Question: I'm trying to make my navigation drawer go under the status bar. I've read extensively about the ScrimInsetsFrameLayout view and I tried implementing it, but for some reason it won't go under.
Here's the code that I used/wrote.
XML DrawerLayout:
'''
<android.support.v4.widget.DrawerLayout
android:id="@+id/drawer_layout"
xmlns:android="http://schemas.android.com/apk/res/android"
android:layout_width="match_parent"
android:layout_height="match_parent">
<FrameLayout
android:layout_width="match_parent"
android:layout_height="match_parent"
android:orientation="vertical">
<FrameLayout
android:id="@+id/content_frame"
android:layout_width="match_parent"
android:layout_height="match_parent" />
<include layout="@layout/toolbar" />
</FrameLayout>
<com.andrewq.planets.util.ScrimInsetsFrameLayout
xmlns:app="http://schemas.android.com/apk/res-auto"
android:id="@+id/linearLayout"
android:layout_width="304dp"
android:layout_height="match_parent"
android:layout_gravity="start"
android:fitsSystemWindows="true"
app:insetForeground="#4000">
<ListView
android:id="@+id/left_drawer"
android:layout_width="match_parent"
android:layout_height="match_parent"
android:choiceMode="singleChoice" />
</com.andrewq.planets.util.ScrimInsetsFrameLayout>
</android.support.v4.widget.DrawerLayout>
'''
ScrimInsetsFrameLayout.java:
'''
package com.andrewq.planets.util;
/*
* Copyright 2014 Google Inc.
*
* Licensed under the Apache License, Version 2.0 (the "License");
* you may not use this file except in compliance with the License.
* You may obtain a copy of the License at
*
* http://www.apache.org/licenses/LICENSE-2.0
*
* Unless required by applicable law or agreed to in writing, software
* distributed under the License is distributed on an "AS IS" BASIS,
* WITHOUT WARRANTIES OR CONDITIONS OF ANY KIND, either express or implied.
* See the License for the specific language governing permissions and
* limitations under the License.
*/
import android.content.Context;
import android.content.res.TypedArray;
import android.graphics.Canvas;
import android.graphics.Rect;
import android.graphics.drawable.Drawable;
import android.support.v4.view.ViewCompat;
import android.util.AttributeSet;
import android.widget.FrameLayout;
import com.andrewq.planets.R;
/**
* A layout that draws something in the insets passed to {@link #fitSystemWindows(Rect)}, i.e. the area above UI chrome
* (status and navigation bars, overlay action bars).
*/
public class ScrimInsetsFrameLayout extends FrameLayout {
private Drawable mInsetForeground;
private Rect mInsets;
private Rect mTempRect = new Rect();
private OnInsetsCallback mOnInsetsCallback;
public ScrimInsetsFrameLayout(Context context) {
super(context);
init(context, null, 0);
}
public ScrimInsetsFrameLayout(Context context, AttributeSet attrs) {
super(context, attrs);
init(context, attrs, 0);
}
public ScrimInsetsFrameLayout(Context context, AttributeSet attrs, int defStyle) {
super(context, attrs, defStyle);
init(context, attrs, defStyle);
}
private void init(Context context, AttributeSet attrs, int defStyle) {
final TypedArray a = context.obtainStyledAttributes(attrs,
R.styleable.ScrimInsetsView, defStyle, 0);
if (a == null) {
return;
}
mInsetForeground = a.getDrawable(R.styleable.ScrimInsetsView_insetForeground);
a.recycle();
setWillNotDraw(true);
}
@Override
protected boolean fitSystemWindows(Rect insets) {
mInsets = new Rect(insets);
setWillNotDraw(mInsetForeground == null);
ViewCompat.postInvalidateOnAnimation(this);
if (mOnInsetsCallback != null) {
mOnInsetsCallback.onInsetsChanged(insets);
}
return true; // consume insets
}
@Override
public void draw(Canvas canvas) {
super.draw(canvas);
int width = getWidth();
int height = getHeight();
if (mInsets != null && mInsetForeground != null) {
int sc = canvas.save();
canvas.translate(getScrollX(), getScrollY());
// Top
mTempRect.set(0, 0, width, mInsets.top);
mInsetForeground.setBounds(mTempRect);
mInsetForeground.draw(canvas);
// Bottom
mTempRect.set(0, height - mInsets.bottom, width, height);
mInsetForeground.setBounds(mTempRect);
mInsetForeground.draw(canvas);
// Left
mTempRect.set(0, mInsets.top, mInsets.left, height - mInsets.bottom);
mInsetForeground.setBounds(mTempRect);
mInsetForeground.draw(canvas);
// Right
mTempRect.set(width - mInsets.right, mInsets.top, width, height - mInsets.bottom);
mInsetForeground.setBounds(mTempRect);
mInsetForeground.draw(canvas);
canvas.restoreToCount(sc);
}
}
@Override
protected void onAttachedToWindow() {
super.onAttachedToWindow();
if (mInsetForeground != null) {
mInsetForeground.setCallback(this);
}
}
@Override
protected void onDetachedFromWindow() {
super.onDetachedFromWindow();
if (mInsetForeground != null) {
mInsetForeground.setCallback(null);
}
}
/**
* Allows the calling container to specify a callback for custom processing when insets change (i.e. when
* {@link #fitSystemWindows(Rect)} is called. This is useful for setting padding on UI elements based on
* UI chrome insets (e.g. a Google Map or a ListView). When using with ListView or GridView, remember to set
* clipToPadding to false.
*/
public void setOnInsetsCallback(OnInsetsCallback onInsetsCallback) {
mOnInsetsCallback = onInsetsCallback;
}
public static interface OnInsetsCallback {
public void onInsetsChanged(Rect insets);
}
}
'''
And finally, here's my styles.xml for values-v21:
'''
<?xml version="1.0" encoding="utf-8"?>
<resources>
<style name="AppThemeNavDrawer" parent="Theme.AppCompat.NoActionBar">
<item name="colorAccent">#F8F8F8</item>
<item name="android:windowTranslucentStatus">true</item>
<item name="windowActionBar">false</item>
<item name="windowActionModeOverlay">true</item>
<item name="android:windowDrawsSystemBarBackgrounds">true</item>
<item name="android:statusBarColor">@android:color/transparent</item>
</style>
</resources>
'''
I've looked at the 2014 I/O app source code as well as <URL> question, and I don't know what is so different.
Here's a screenshot of what I have so far minus the drawer under the status bar:

I've got everything else working perfectly and this is the last thing I need to do. Help is greatly appreciated!
## Edit:
To clarify, I want to have the image be tinted under the status bar just like in most of the Google Apps and Google Now.
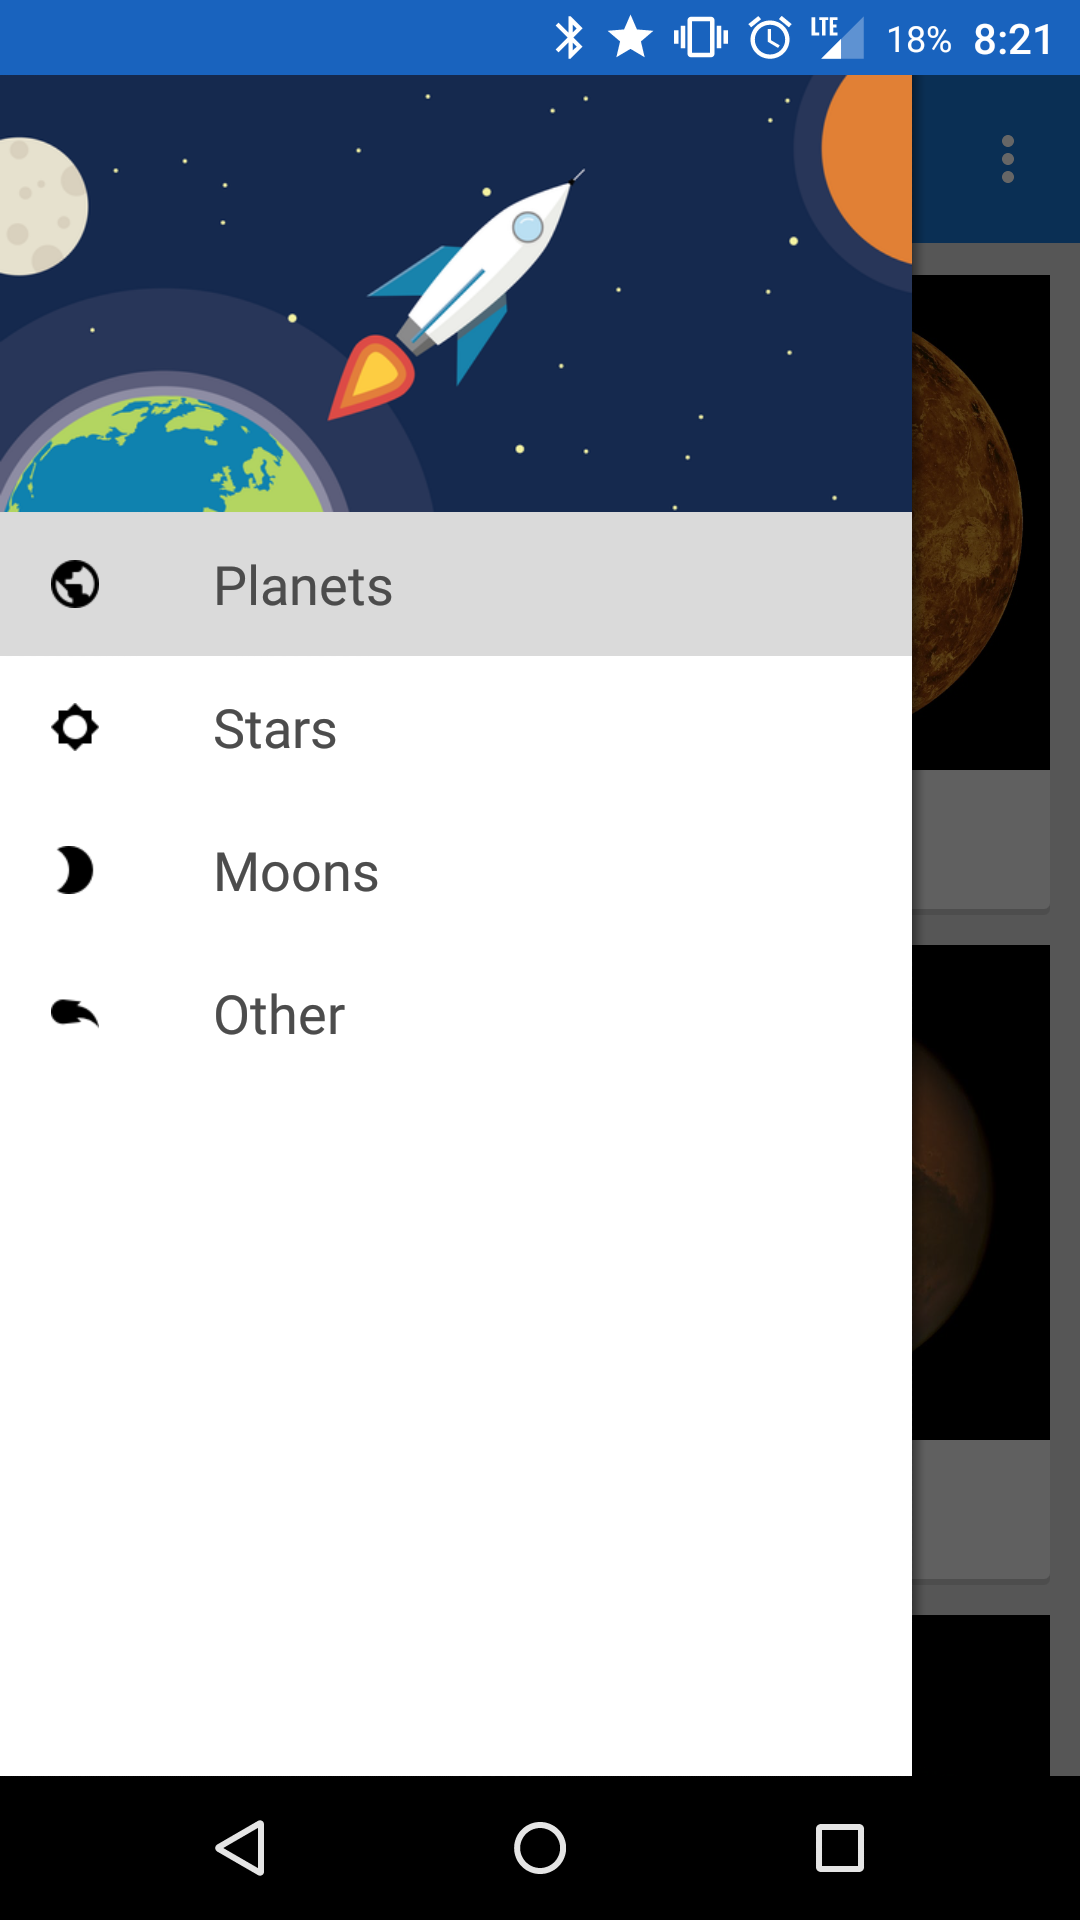
Answer: There are different approaches to get to the desired result. You can enable translucent via style or via code.
I've created a MaterialDrawer (which follows the Android Material Design Guidelines) which implements all of this and handles everything for you. Read more here: <URL>
If you want to create it on your own you always have to decide which is the lowest api you want to support and/or if you have to split up your styles.
So to enable translucentStatusbar you have to be at least on API v19 or you create a separat style for v19+ 'values-v19'
This will look somehow like this
'''
<style name="YourTheme.TranslucentStatus" parent="Theme.AppCompat.Light.NoActionBar">
<item name="android:windowTranslucentStatus">true</item>
</style>
'''
So now this will move your complete layout below the statusbar. In almost all cases you will now want to add the padding on the top of the drawer content and your normal view content.
You can do this by adding '24dp' padding.
This is not a really nice implementation. So there's a different approach by using the ScrimInsetsLayout which is used in the Google IO 2014 app. <URL>
This will be your contents layout and you can set the color for the statusbar on it. You can find a detailed instruction, on how you can use it, here: <URL>
It requires some time to get used to the styles and / or the 'ScrimInsetsLayout'.
A more complex sample on how you can handle this programmatically:
'''
if (Build.VERSION.SDK_INT >= 19 && Build.VERSION.SDK_INT < 21) {
//enable translucent statusbar via flags
setTranslucentStatusFlag(true);
}
if (Build.VERSION.SDK_INT >= 19) {
mActivity.getWindow().getDecorView().setSystemUiVisibility(View.SYSTEM_UI_FLAG_LAYOUT_STABLE | View.SYSTEM_UI_FLAG_LAYOUT_FULLSCREEN);
}
if (Build.VERSION.SDK_INT >= 21) {
//we don't need the translucent flag this is handled by the theme
setTranslucentStatusFlag(false);
//set the statusbarcolor transparent to remove the black shadow
mActivity.getWindow().setStatusBarColor(Color.TRANSPARENT);
}
//add a padding to the content of the drawer (25dp on devices starting with api v19)
mDrawerContentRoot.setPadding(0, mActivity.getResources().getDimensionPixelSize(R.dimen.tool_bar_top_padding), 0, 0);
// define the statusBarColor
mDrawerContentRoot.setInsetForeground(mStatusBarColor);
private void setTranslucentStatusFlag(boolean on) {
if (Build.VERSION.SDK_INT >= 19) {
Window win = mActivity.getWindow();
WindowManager.LayoutParams winParams = win.getAttributes();
final int bits = WindowManager.LayoutParams.FLAG_TRANSLUCENT_STATUS;
if (on) {
winParams.flags |= bits;
} else {
winParams.flags &= ~bits;
}
win.setAttributes(winParams);
}
}
'''
The complete solution to fix this issue was to clean up all the layouts which were in the project. some combination of the layouts and styles were causing the troubles.
The complete changes can be found in this pull request:
<URL>